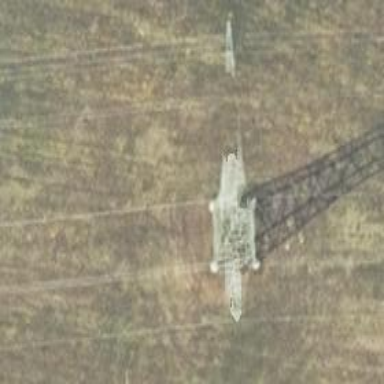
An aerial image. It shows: Power tower.